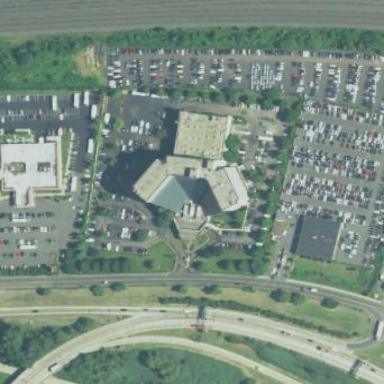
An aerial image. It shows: Hotel building.